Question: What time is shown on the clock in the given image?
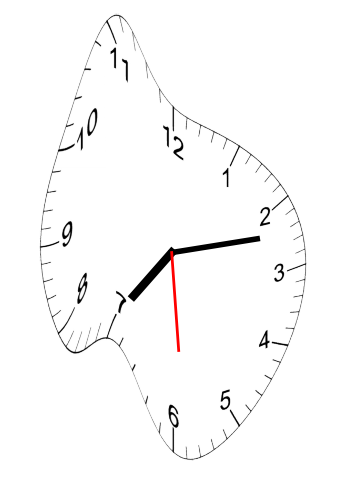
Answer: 07:12:29